Question: I create a simple project: <URL>
where I add two 'UITextField's, one with login and second one with secure password. I've noticed there strange behaviour:
1. click on login and add some text,
2. click on password and add some text,
3. click again to login UITextField

Notice that there is a strange behaviour in password font size. It is only appears in iOS7.
What can be the problem?
Thanks.
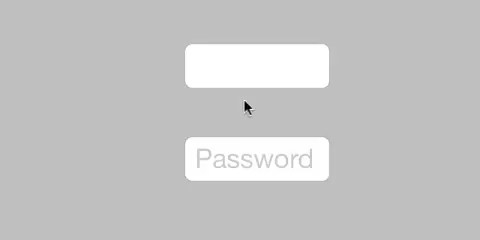
Answer: As a couple people pointed out, it appears secure text fields don't always play well with custom fonts. I worked around this by using the UITextField's 'UIControlEventEditingChanged' to monitor for changes to the textfield and set it to the system font (with the normal looking bullet points) when anything is entered, else use my custom font.
This allows me to keep using my custom font for the textfield placeholder and still look good when the password is entered. The characters that show one-at-a-time while being entered will be the system font, but I'm okay with that.
In viewDidLoad:
'''
[self.passwordTextField addTarget:self action:@selector(textFieldDidChange:) forControlEvents:UIControlEventEditingChanged];
'''
Now add a textFieldDidChange method:
'''
- (void)textFieldDidChange:(id)sender
{
UITextField *textField = (UITextField *)sender;
if (textField == self.passwordTextField) {
// Set to custom font if the textfield is cleared, else set it to system font
// This is a workaround because secure text fields don't play well with custom fonts
if (textField.text.length == 0) {
textField.font = [UIFont fontWithName:@"OpenSans" size:textField.font.pointSize];
}
else {
textField.font = [UIFont systemFontOfSize:textField.font.pointSize];
}
}
}
'''